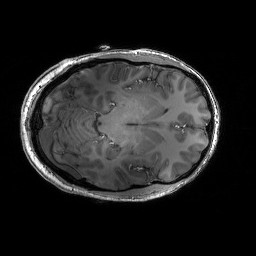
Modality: T1w
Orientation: axial
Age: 29
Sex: male
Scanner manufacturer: siemens
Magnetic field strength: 6.98 T
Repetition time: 2.37 s
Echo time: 0.00231 s